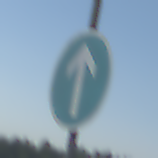
Verkehrszeichen: VorgeschriebeneFahrtrichtungGeradeaus
Umgebung: Outdoor, Nature
Tageszeit: MorningAfternoon
Wetter: PartlyCloudy
Licht: Natural
Jahreszeit: NotSpecified
Kontrast: HighContrast